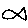
Label: fish